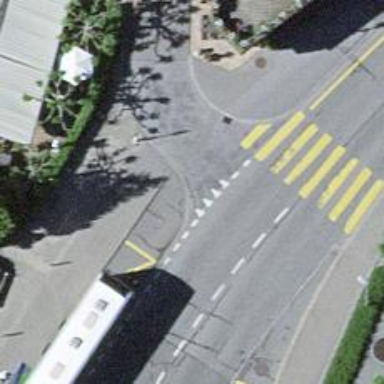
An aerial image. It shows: Road with "give way" sign.